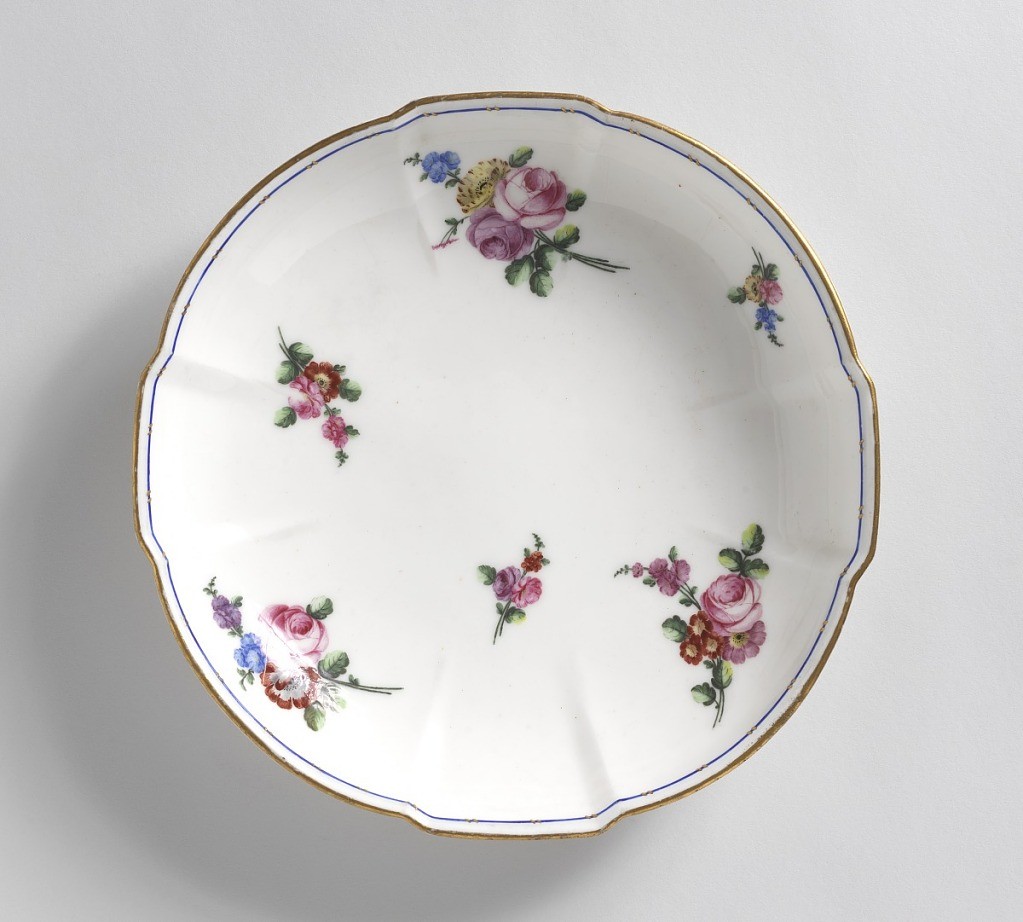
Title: Dish (One of Four)
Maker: Sèvres Porcelain Manufactory, French, established 1756
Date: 1768
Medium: soft paste porcelain, vitreous enamel, gold
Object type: dish
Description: Round with four quadrant protrusions in sides. Decorated with floral sprays. Slim blue band on inside edge. Top edge gilded.